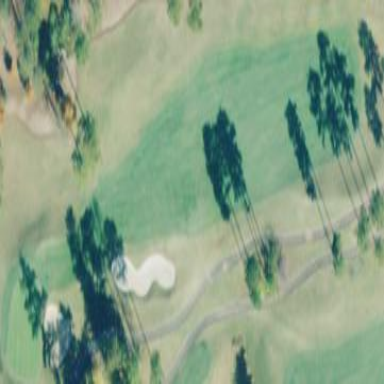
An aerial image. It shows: Grassy area designated as golf fairway.